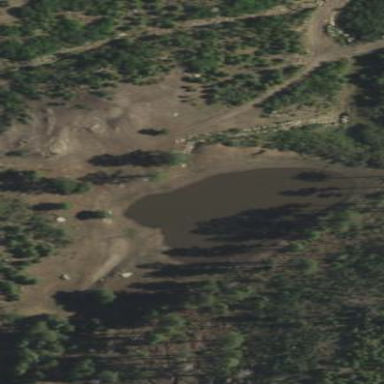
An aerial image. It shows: Reservoir.